Field crop: maize
Growth stage: 2
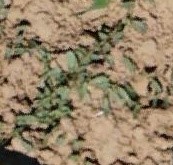
Species: convolvulus